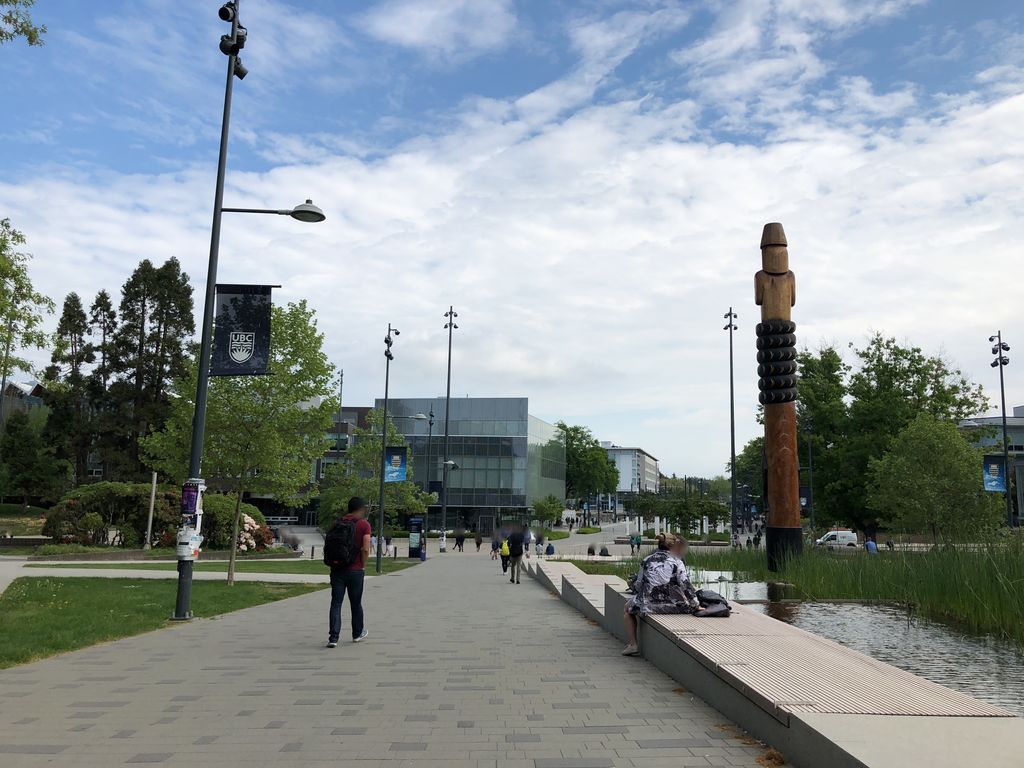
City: vancouver